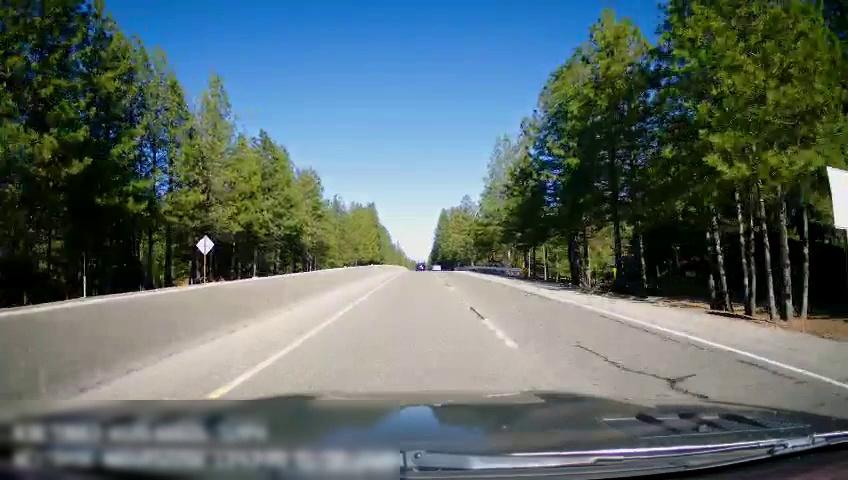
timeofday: Day
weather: Sunny
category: Drivable Space
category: Vehicles | Car
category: Vehicles | Car
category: Lanes | Alternate Lane
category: Lanes | Current Lane
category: Lanes | Alternate Lane
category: Traffic | Signs